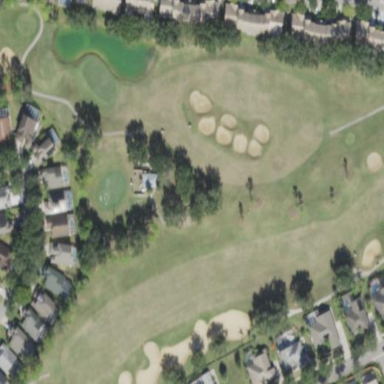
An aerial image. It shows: Green golf area with grass land use.